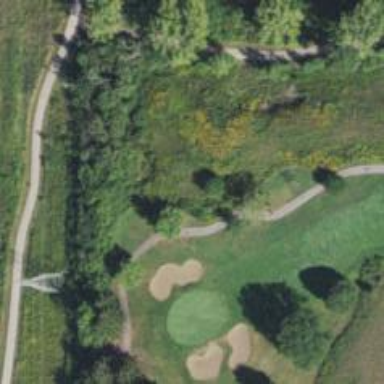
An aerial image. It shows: Service road designated as golf cart path.